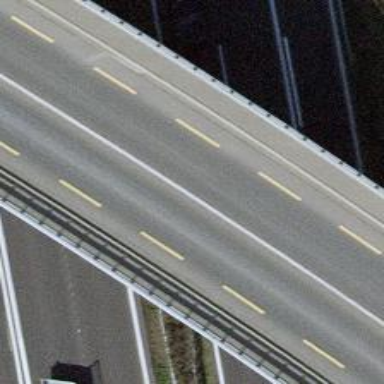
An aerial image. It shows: Primary highway bridge with asphalt surface. It has cycle lane on both sides.